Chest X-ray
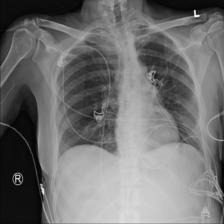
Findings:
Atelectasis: negative
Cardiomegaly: negative
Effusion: negative
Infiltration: negative
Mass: negative
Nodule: negative
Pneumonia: negative
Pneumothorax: negative
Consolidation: negative
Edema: negative
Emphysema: negative
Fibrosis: negative
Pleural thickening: negative
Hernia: negative